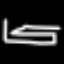
Label: bed